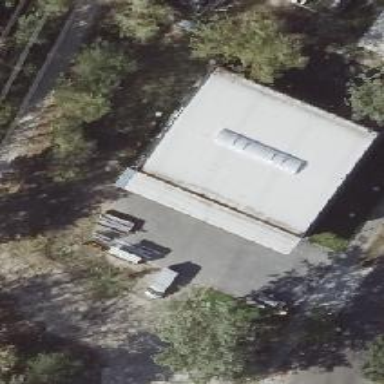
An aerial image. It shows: Industrial building.